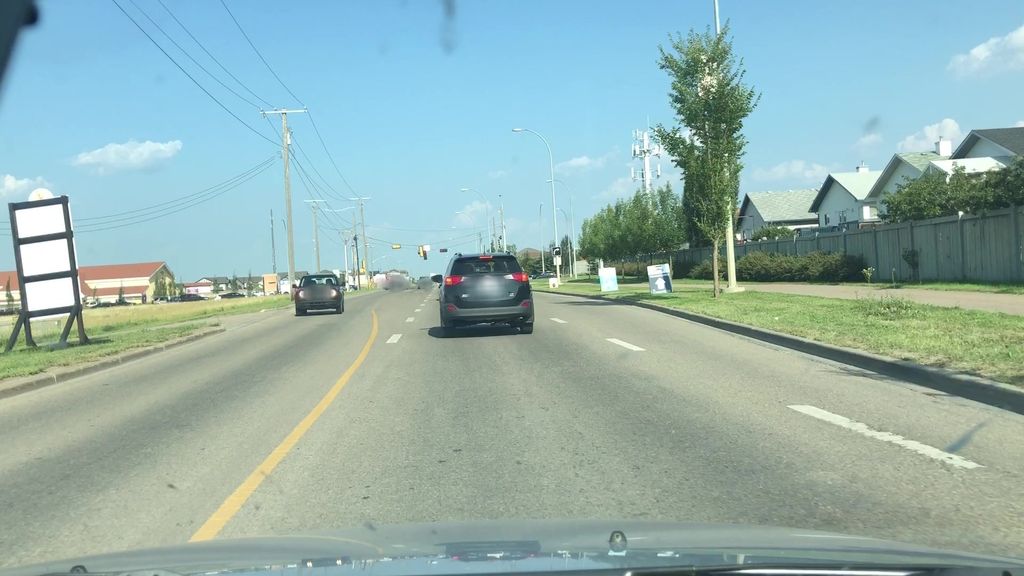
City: edmonton